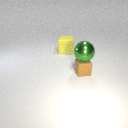
small brown rubber cube in front of large yellow rubber cube